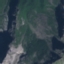
Label: HerbaceousVegetation